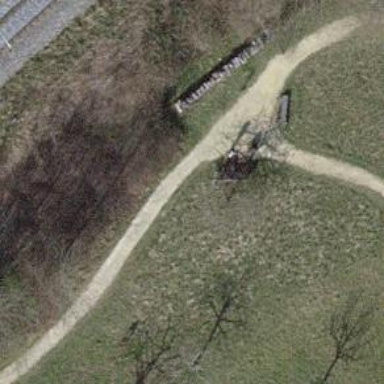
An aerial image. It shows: Brown bench in the vicinity.